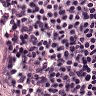
Metastatic tissue present: no